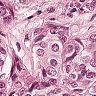
Metastatic tissue present: yes